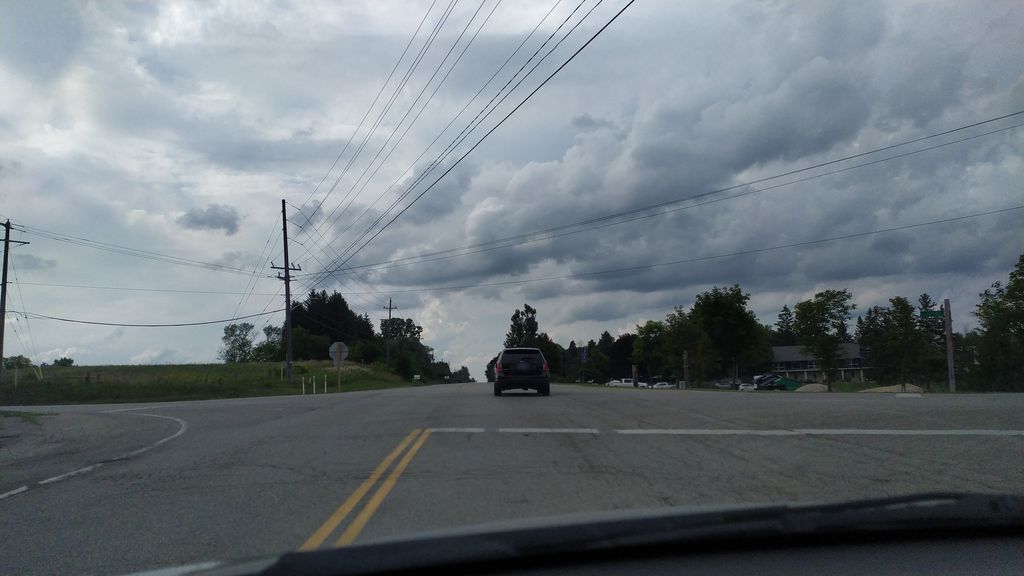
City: kitchener-waterloo